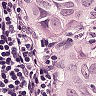
Metastatic tissue present: yes